На рис. (а) показана электрическая схема, в которой для управления четырьмя лампами используются два переключателя. $D_1$—$D_4$ представляют собой четыре электронных устройства, которые управляют четырьмя лампами $1, 2, 3, 4$ соответственно (лампы не показаны на рисунке) по следующему принципу — если через $D_1$ течёт ток, что загорается лампа 1, и т.д. В данной схеме $B$ представляет собой источник постоянного напряжения, $R_1$—$R_4$ — четыре одинаковых резистора, а $K_1$ и $K_2$ — два переключателя с двумя возможными положениями. $K_1$ имеет два набора контактов — $a_1b_1c_1$ и $a_2b_2c_2$. Выключенное состояние $K_1$ соответствует контакту $a$ и $b$, включенное — контакту $a$ и $c$ (переключатель $K_2$ работает по точно такому же принципу). Неподключенные контакты остаются свободными. На рисунке показаны 16 пар точек подключения: $m_1n_1,\ m_2n_2,\ldots,\ m_{16}n_{16}$. Между каждой парой точек может быть подключен диод. Подключенные непосредственно к $K_1$ и $K_2$ провода обозначены на схеме как $x$, $y$, $z$ и $t$.
Для каждого из вариантов, указанных в таблице выше, соберите схему, имеющую такие же параметры, соединив несколько пар точек подключения $mn$ диодами. Отметьте, какие из пар точек подключения необходимо соединить, на рисунке ниже в каждом из двух случаев.
Объясните вкратце ход разработки схемы.
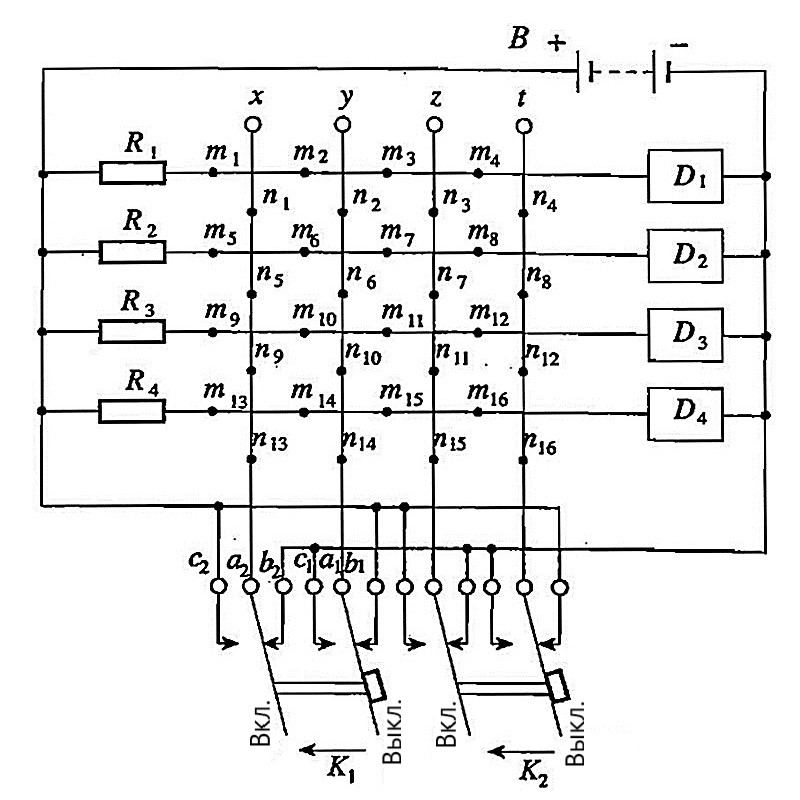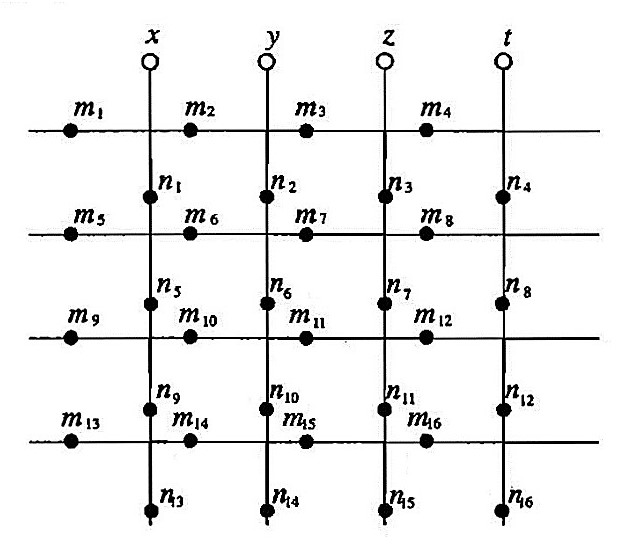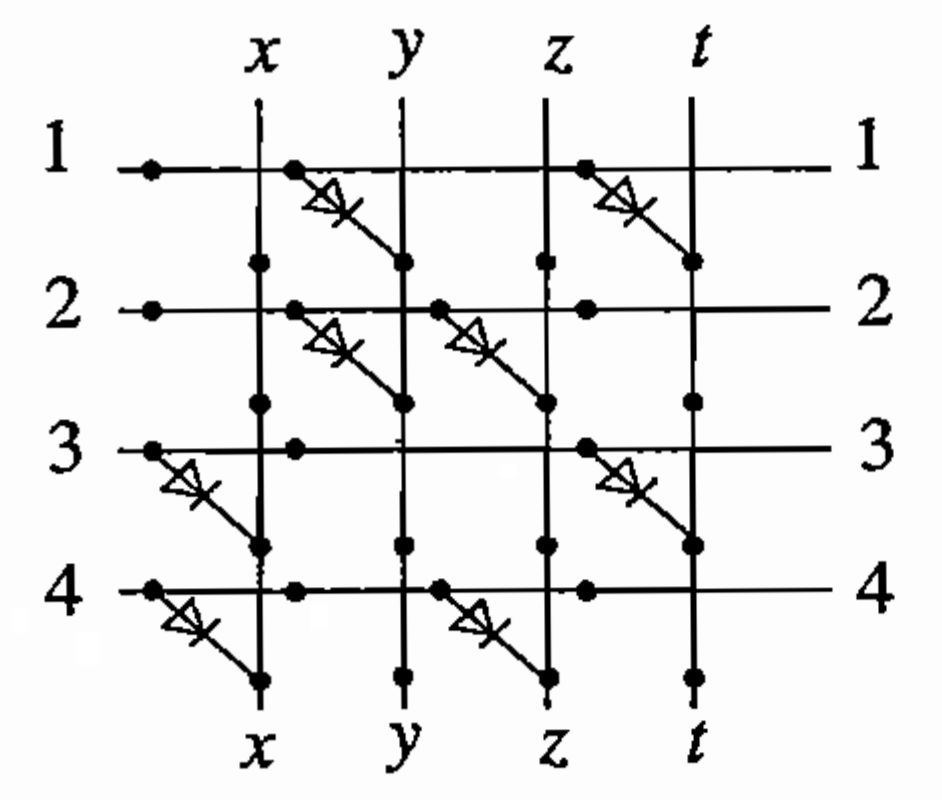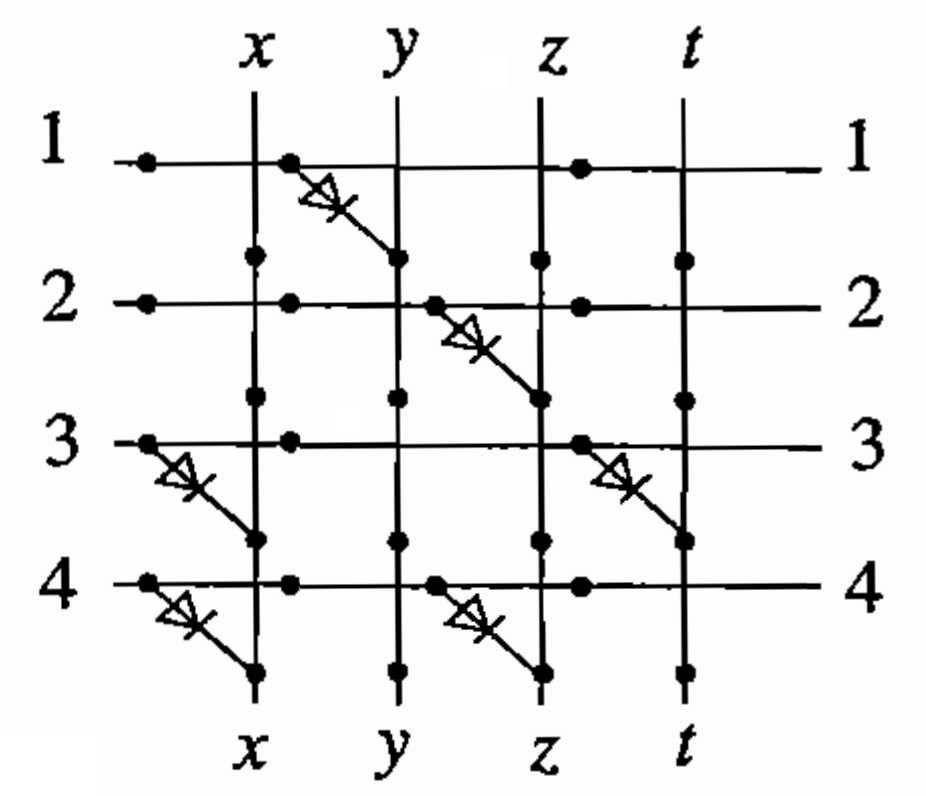

Ответ: $\textbf{Ход разработки схемы:}$ 1. Когда к линии управления лампой не подключен ни один диод, управляемая ей лампа $\textit{горит}$. 2. Несложно заметить, что когда $+$ диода подключен к $n$, а $-$ — к $m$, то это не вносит вклада в работу схемы независимо от потенциала $n$. Лампа, управляемая соответствующей линией, всё так же будет гореть, а значит, что $\textit{$+$ используемых диодов должен быть подключен к $m$, а $-$ — к $n$}$. 3. Далее, несложно видеть, что подключение линии управления через диод к точке с большим потенциалом не вносит вклад в работу схемы, и соответствующая лампа $D$ гаснет, только когда линия управления подключена $\textit{к точке с меньшим потенциалом}$, что фактически эквивалентно закорачиванию $D$ в помощью открывшегося диода. 4. Таким образом, при каждом из четырёх положений переключателей нужно обращать внимание на те два провода из $x$, $y$, $z$ и $t$, напряжение на которых оказывается наименьшим. Тогда управляющая линии лампы, которая должна гореть при соответствующем положении переключателей, $\textit{не должна быть подключена к проводам с низким напряжением}$. Это позволяет определить пары точек подключения $mn$, которые не должны быть соединены. 5. Проверьте полученную схему при других положениях переключателей. Если какой-то из диодов оказывается лишним, $\textit{уберите его}$.
Темы:
T, Цепи, Диод, Китайские, Цепь с резистором